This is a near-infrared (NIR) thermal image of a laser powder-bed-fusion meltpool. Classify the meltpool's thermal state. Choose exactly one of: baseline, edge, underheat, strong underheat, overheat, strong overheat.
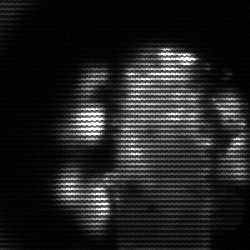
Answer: strong underheat